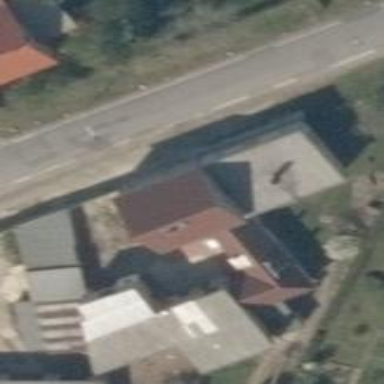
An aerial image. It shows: Simple and straightforward house.